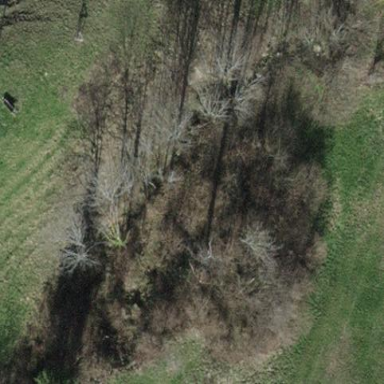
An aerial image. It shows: Forest area.